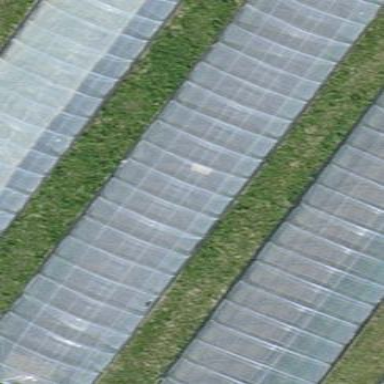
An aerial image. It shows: Greenhouse used for horticulture.